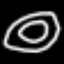
Label: donut